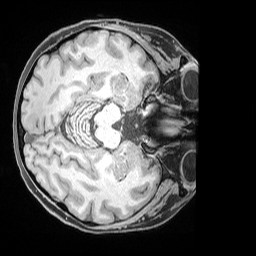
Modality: T1w
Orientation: axial
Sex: female
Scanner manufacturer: siemens
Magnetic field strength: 3 T
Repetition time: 2.53 s
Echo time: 0.00169 s